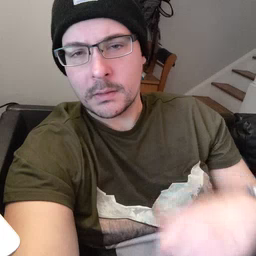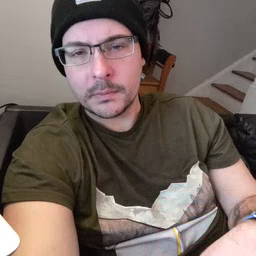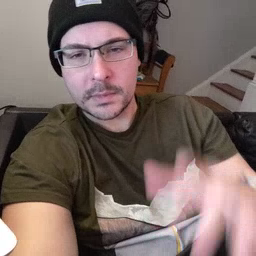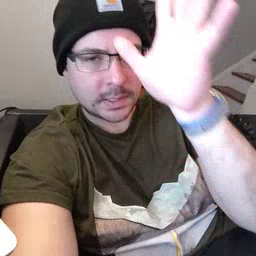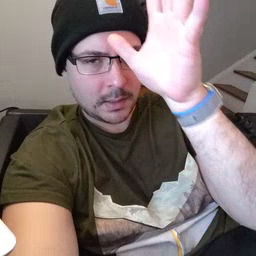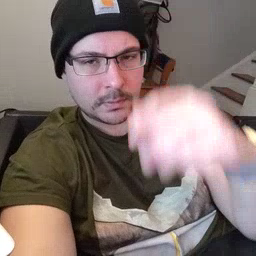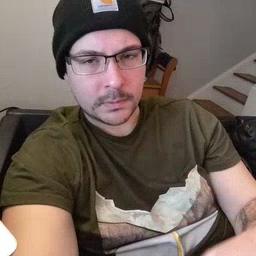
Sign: dad